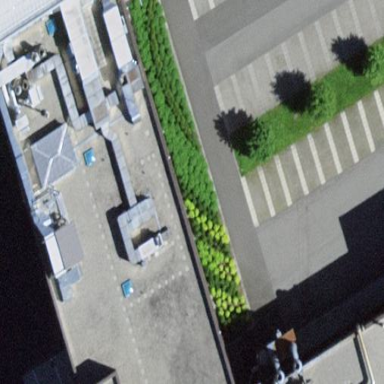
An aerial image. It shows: Industrial building.